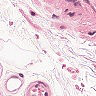
Metastatic tissue present: no